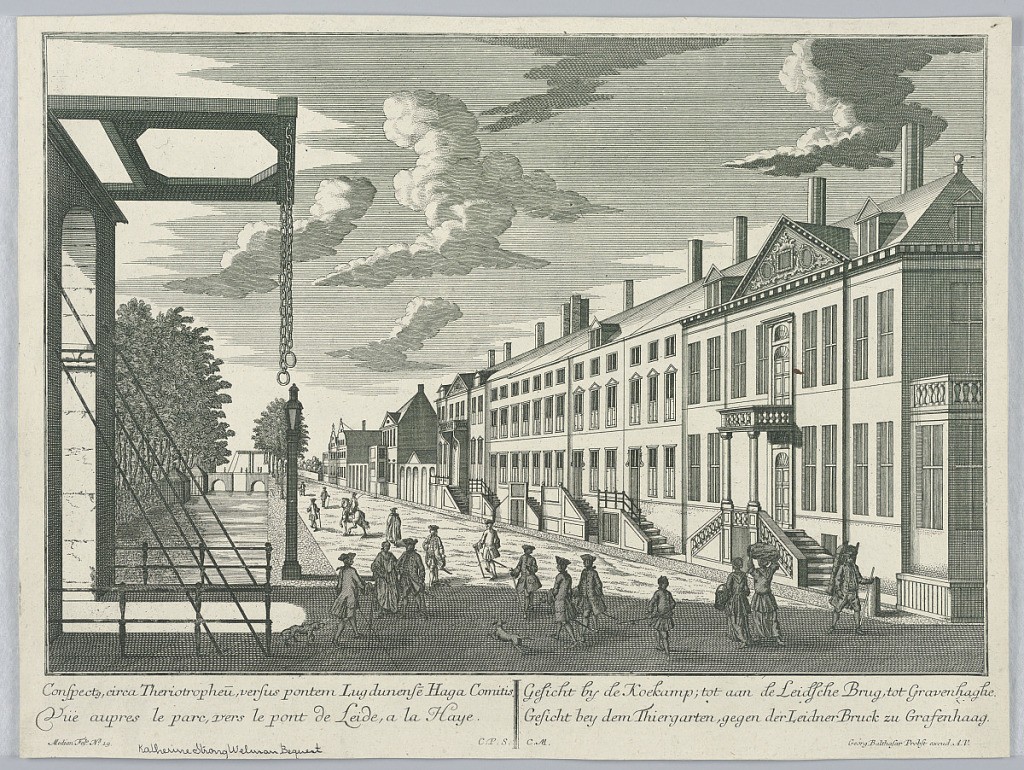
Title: Peep-show, View Near the Park, Toward the Bridge of Leyden in The Hague
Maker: Georg Balthasar Probst, German, 1732 - 1801
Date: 1732-1801
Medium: Engraving on paper
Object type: Print
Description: View Near The Park, Towards The Bridge of Leyden, In The Hague.